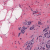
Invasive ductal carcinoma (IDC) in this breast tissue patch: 1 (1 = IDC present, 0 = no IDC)